Aerial crown-view tile of a tropical tree (Barro Colorado Island, Panama), acquired 20250512:
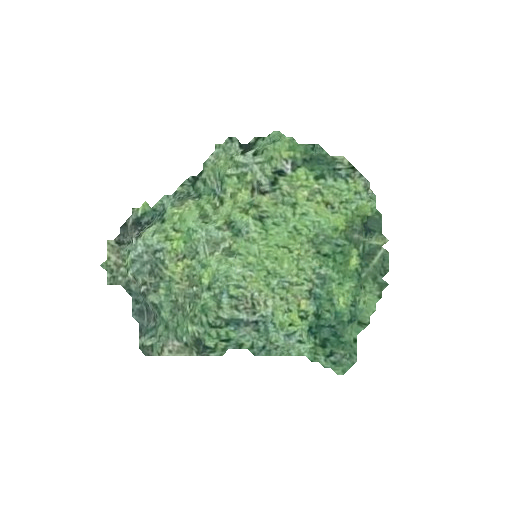
Species: Dendropanax arboreus
GBIF accepted scientific name: Dendropanax arboreus
Crown area: 70.534 m²